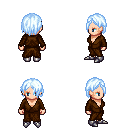
a pixel art fantasy rpg character, female body template, human, light skin, brown robe, white pants, white cyan bangs hairstyle, metal boots, four views (front, back, left, right), 2x2 character sprite sheet, small pixel art, hard edges, no anti-aliasing